【题型】填空题　【知识点】解析几何　【难度】easy
抛物线 $y^2 = x$，其上一点 $P$ 到 $A(3, -1)$ 与到焦点距离之和为最小，则 $P$ 点坐标为\_\_\_\_\_\_\_\_

\vspace{0.5cm}

\noindent \textbf{【来源】} 上海市长征中学 2020-2021 学年高二下学期期中数学试题

【解答】

\noindent \textbf{【答案】} $(1,-1)$

\vspace{0.2cm}
\noindent \textbf{【分析】}
由抛物线的定义，将问题转化为$|PA|+|PF|=|PA|+|PQ|\geq |AB|$，再代入求值即可.
因为点$A(-3,1)$在抛物线内部，如图所示，

设抛物线的准线为$l$，过抛物线上一点$P$，作$PQ\perp l$于$Q$，过$A$作$AB\perp l$于$B$.
$|PA|+|PF|=|PA|+|PQ|\geq |AB|$，
故当且仅当$P,A,B$共线时，$|PA|+|PF|$的值最小.
此时点$P$坐标为$P(x_0,-1)$，代入$y^2=x$，得$x_0=1$.
故点$P$的坐标为$(1,-1)$.

故答案为：$\boldsymbol{(1,-1)}$

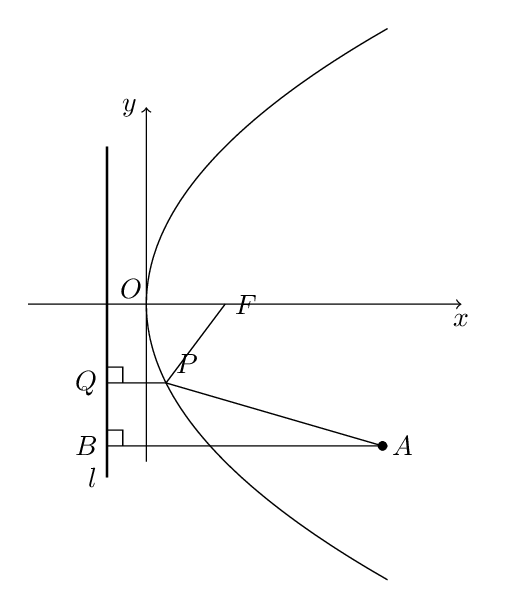